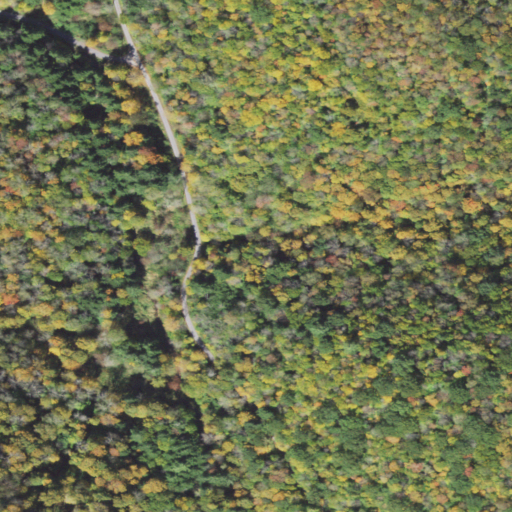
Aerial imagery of valley in Pennsylvania named Tobe Hollow containing mixed forest, deciduous forest, and open development